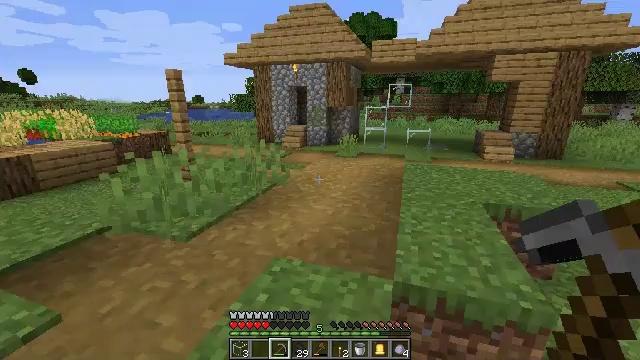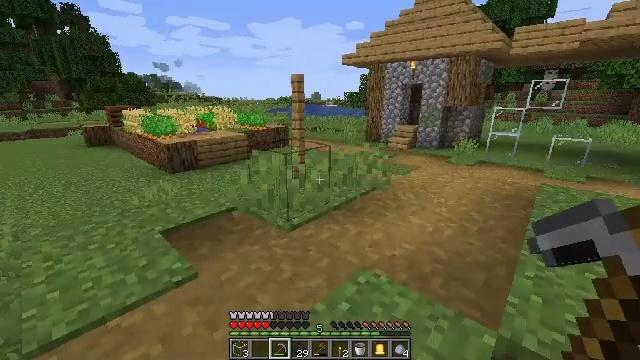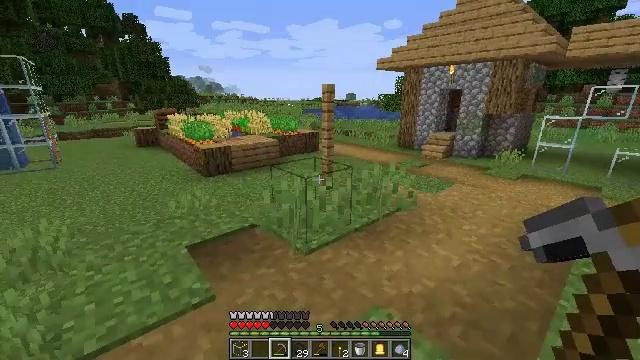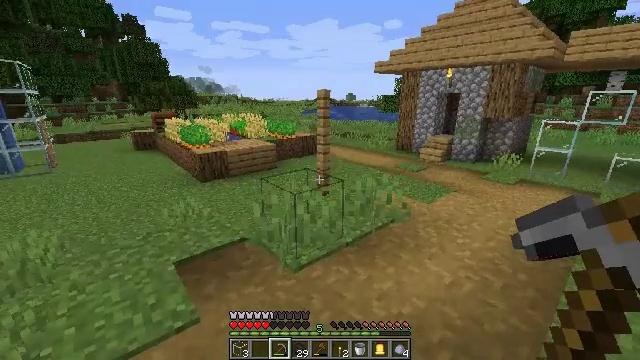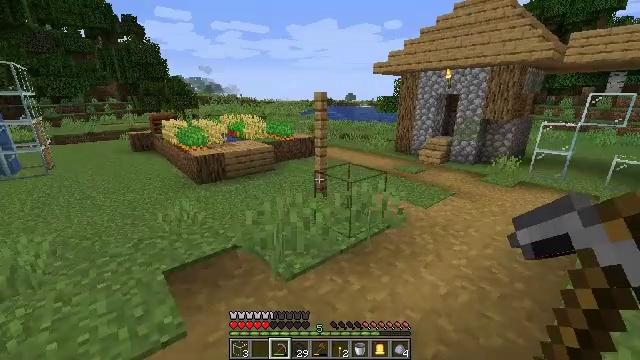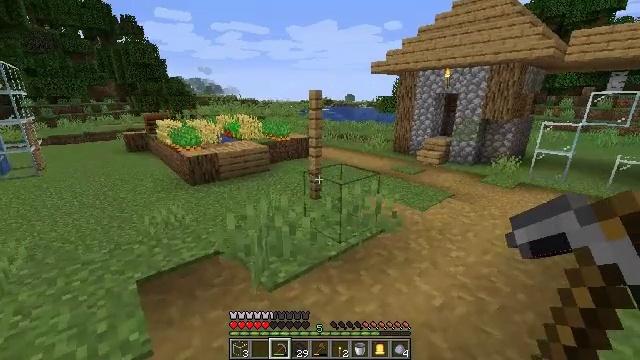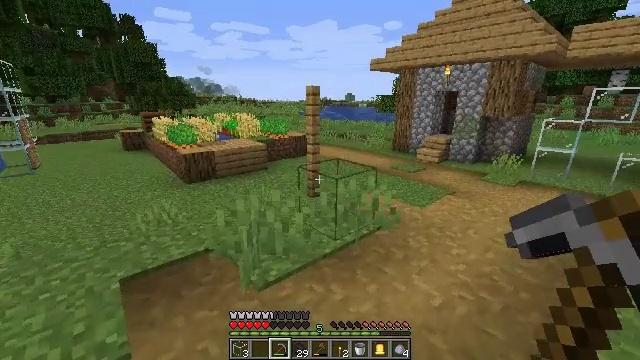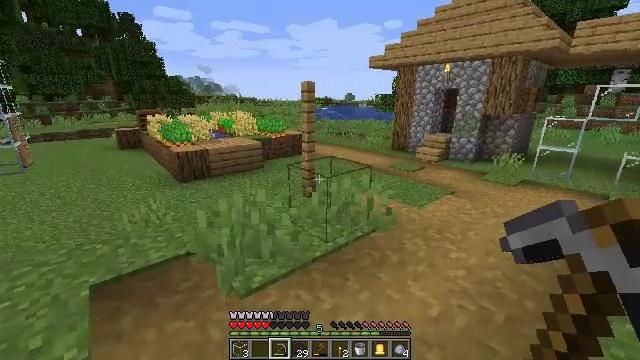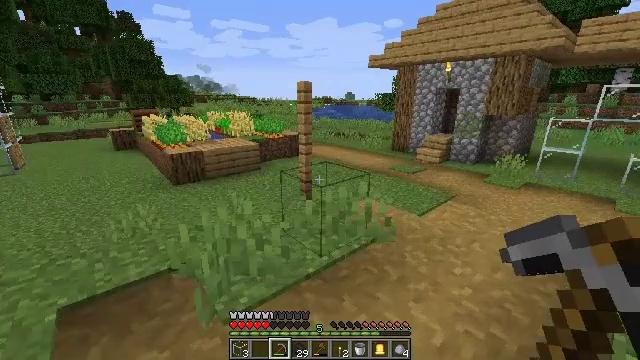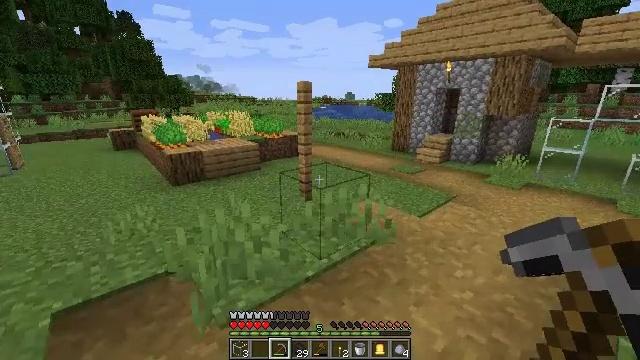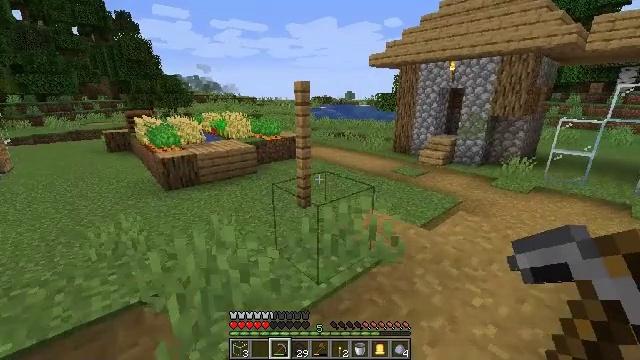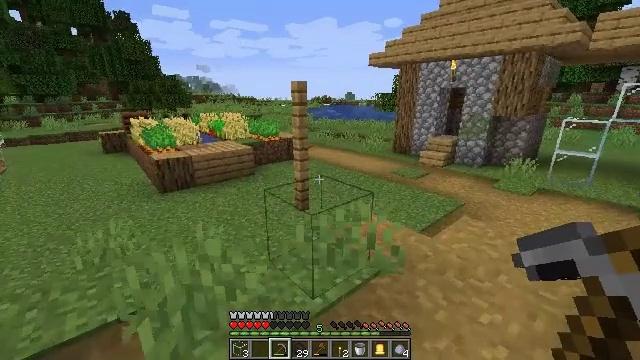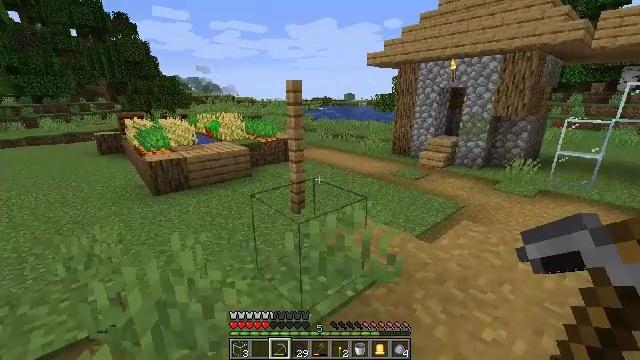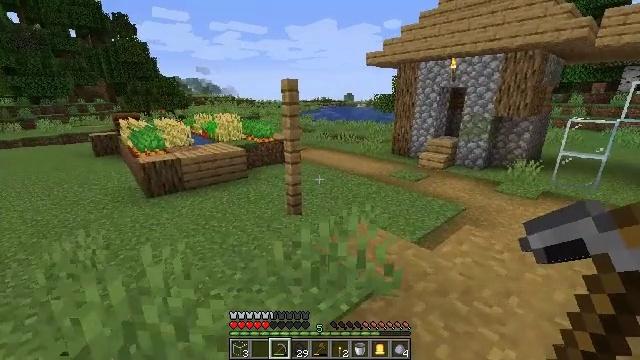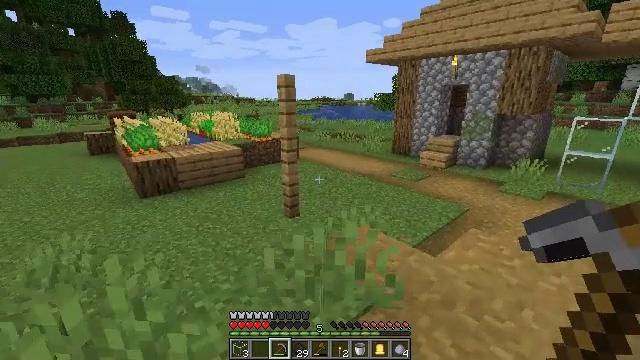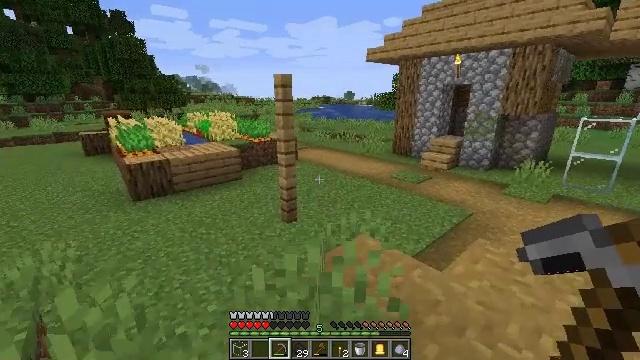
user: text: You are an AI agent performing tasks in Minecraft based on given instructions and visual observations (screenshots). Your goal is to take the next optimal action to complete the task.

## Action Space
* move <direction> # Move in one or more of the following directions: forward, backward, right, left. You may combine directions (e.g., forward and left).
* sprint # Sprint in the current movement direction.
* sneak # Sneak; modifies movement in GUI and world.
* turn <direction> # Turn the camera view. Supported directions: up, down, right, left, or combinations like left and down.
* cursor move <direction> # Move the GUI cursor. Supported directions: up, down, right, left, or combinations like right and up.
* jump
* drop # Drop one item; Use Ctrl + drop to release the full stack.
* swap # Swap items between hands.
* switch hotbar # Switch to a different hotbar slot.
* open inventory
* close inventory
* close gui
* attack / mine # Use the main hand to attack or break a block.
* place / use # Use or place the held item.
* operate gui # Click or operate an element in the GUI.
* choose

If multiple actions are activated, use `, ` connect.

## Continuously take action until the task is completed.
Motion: motion action
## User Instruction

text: Attack the oak slab to collect it.
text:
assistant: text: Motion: move forward, turn left, jump
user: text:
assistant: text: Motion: move forward, turn left, jump
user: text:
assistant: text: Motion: move forward, jump
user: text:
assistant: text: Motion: move forward, jump
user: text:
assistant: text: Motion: move forward
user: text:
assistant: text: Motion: move forward
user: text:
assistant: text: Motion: move forward
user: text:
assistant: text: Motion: move forward
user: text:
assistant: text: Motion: move forward
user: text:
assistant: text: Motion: move forward
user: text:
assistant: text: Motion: move forward and move right
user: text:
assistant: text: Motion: move forward and move right
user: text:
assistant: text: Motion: move forward
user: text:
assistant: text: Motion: move forward
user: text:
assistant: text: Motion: move forward
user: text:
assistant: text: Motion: move forward
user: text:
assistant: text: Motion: move forward
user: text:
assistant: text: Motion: move forward
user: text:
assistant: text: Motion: move forward
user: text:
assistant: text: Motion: move forward
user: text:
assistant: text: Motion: move forward
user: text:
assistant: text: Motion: move forward
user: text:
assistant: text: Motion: move forward
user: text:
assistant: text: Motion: move forward
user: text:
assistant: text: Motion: move forward
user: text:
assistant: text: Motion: move forward
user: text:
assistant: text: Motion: move forward
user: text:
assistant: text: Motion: move forward
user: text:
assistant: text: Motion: move forward
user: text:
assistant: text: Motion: move forward